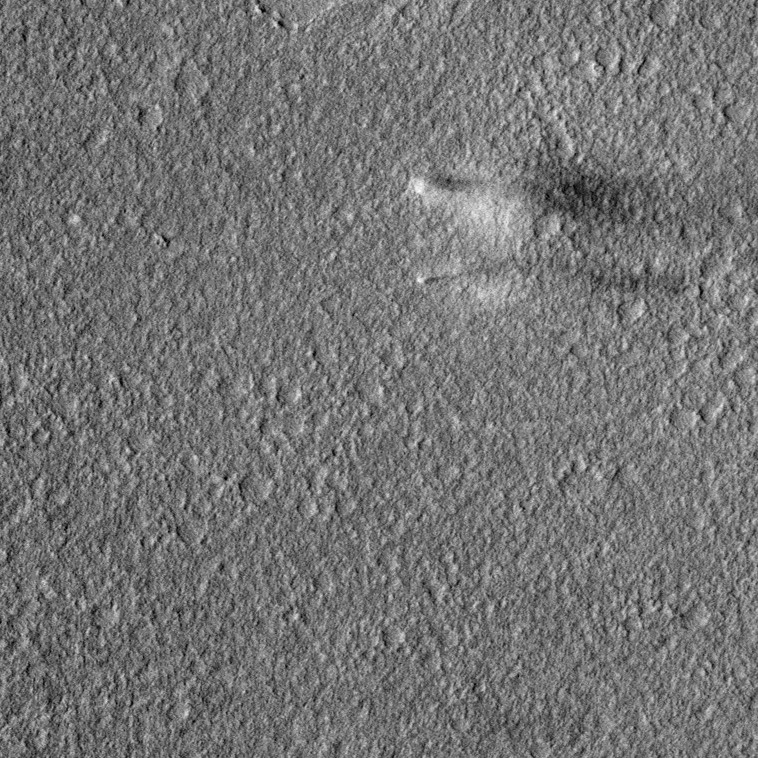
Label: dustdevil, dustdevil